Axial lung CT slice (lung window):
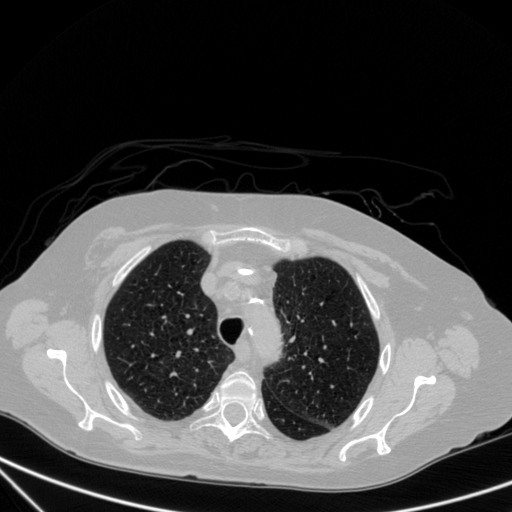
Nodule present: no